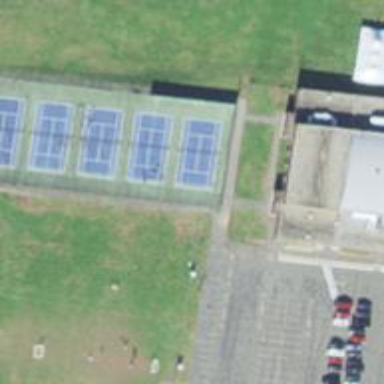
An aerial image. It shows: Tennis court on pitch.